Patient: sex M, age 24
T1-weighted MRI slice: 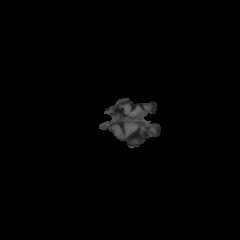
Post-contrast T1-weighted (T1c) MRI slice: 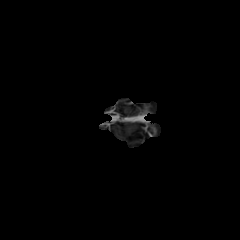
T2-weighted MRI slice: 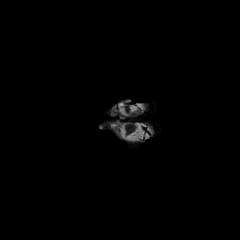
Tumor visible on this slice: no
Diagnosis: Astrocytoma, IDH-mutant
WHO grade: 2